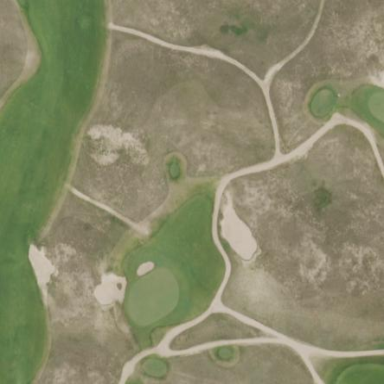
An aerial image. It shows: Scenic golf fairway.